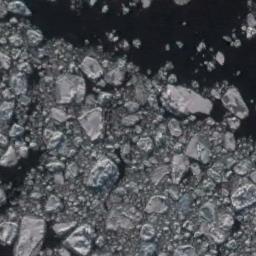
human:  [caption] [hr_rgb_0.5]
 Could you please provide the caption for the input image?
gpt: There are sea ice of different shapes and sizes .

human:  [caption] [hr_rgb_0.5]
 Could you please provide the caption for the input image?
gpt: A lot of sea ice of different sizes gathers together but some pieces of sea ice still float in the deep blue sea .

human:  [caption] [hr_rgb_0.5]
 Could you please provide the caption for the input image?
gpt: There are many ice on the black sea .

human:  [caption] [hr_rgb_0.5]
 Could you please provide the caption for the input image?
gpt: There are countless ice cubes of various sizes that are closely connected to form a large piece floating on the deep blue sea and cover the sea .

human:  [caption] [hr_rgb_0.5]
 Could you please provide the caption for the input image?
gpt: There are sea ice on the ice sheet .